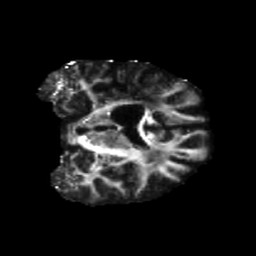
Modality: FA
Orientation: coronal
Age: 69
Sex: female
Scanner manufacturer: siemens
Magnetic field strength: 3 T
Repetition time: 5.47 s
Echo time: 0.0854 s